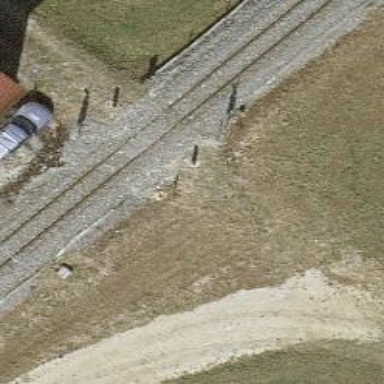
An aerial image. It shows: Railway level crossing.